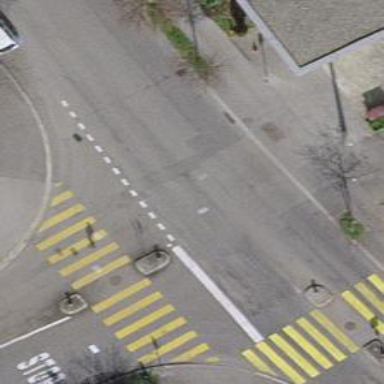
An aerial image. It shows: Stop road.